Interaction volume radius: 5 \u00c5
Interaction volume height: 45 \u00c5
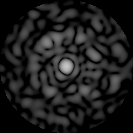
Disorder parameter: 0.85